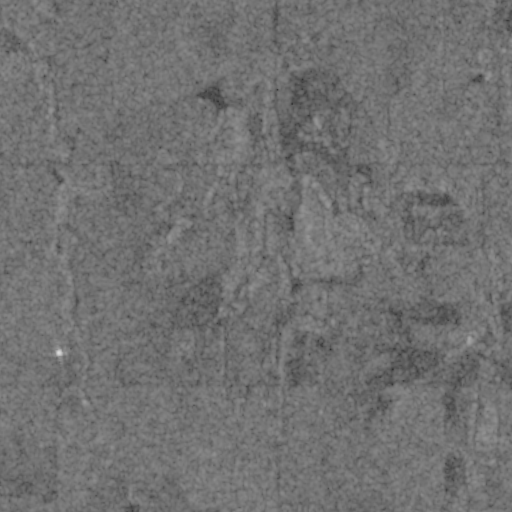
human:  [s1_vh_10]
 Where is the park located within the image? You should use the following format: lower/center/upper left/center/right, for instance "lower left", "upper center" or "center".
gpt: The park is located in the upper center of the image.
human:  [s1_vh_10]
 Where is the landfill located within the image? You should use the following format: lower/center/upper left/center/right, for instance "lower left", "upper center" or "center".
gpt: There is no landfill in the image.

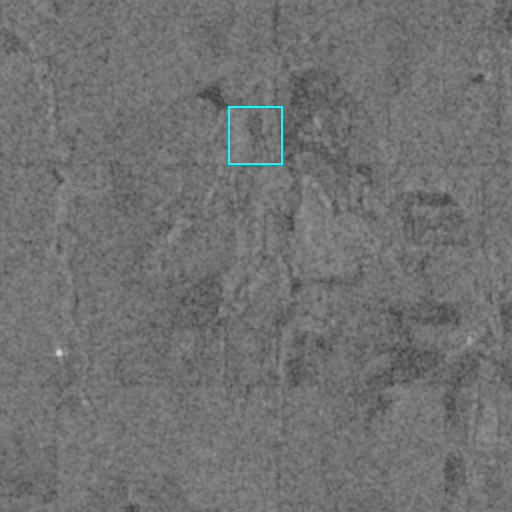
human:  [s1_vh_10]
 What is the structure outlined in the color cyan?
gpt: The structure outlined in cyan is a park.
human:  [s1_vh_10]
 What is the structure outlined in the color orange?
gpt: There is no orange outline.